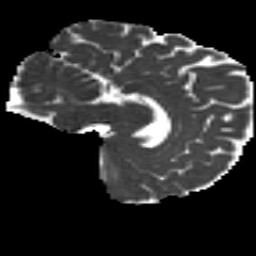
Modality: MD
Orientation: sagittal
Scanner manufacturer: siemens
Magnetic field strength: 3 T
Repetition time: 4.16 s
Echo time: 0.0806 s